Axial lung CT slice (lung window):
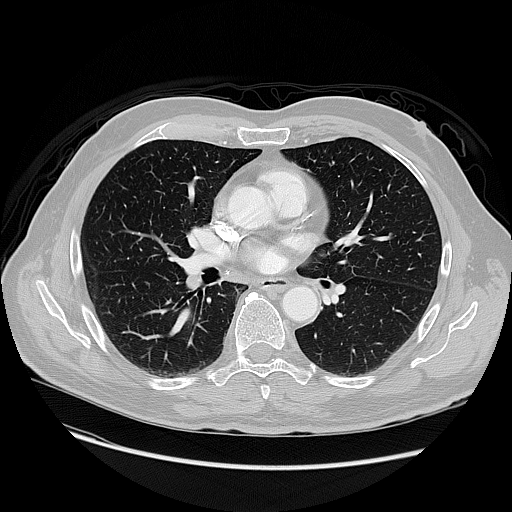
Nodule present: no